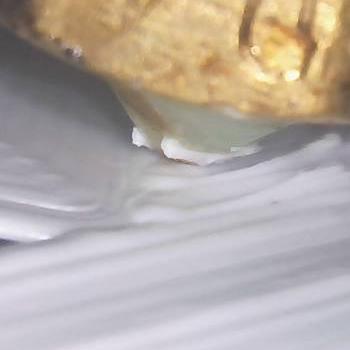
Flow rate: 252%